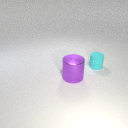
large purple metal cylinder to the left of small cyan rubber cylinder